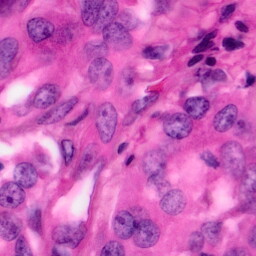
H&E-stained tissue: Pancreatic